Interaction volume radius: 10 \u00c5
Interaction volume height: 15 \u00c5
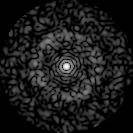
Disorder parameter: 0.8355